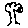
Label: tree